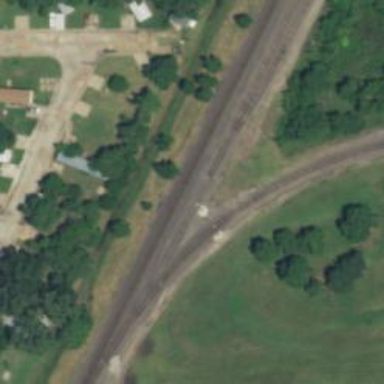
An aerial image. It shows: Railway spur service.